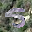
Label: 5